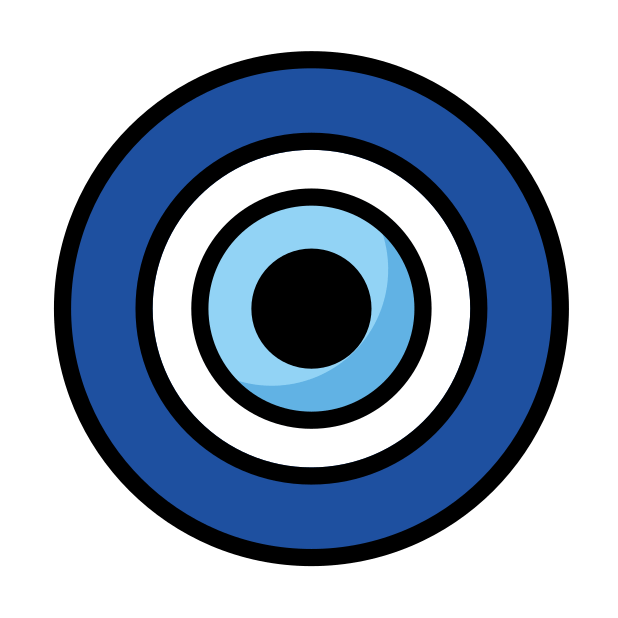
Emoji: 🧿
Name: nazar amulet
Unicode: 0x1f9ff